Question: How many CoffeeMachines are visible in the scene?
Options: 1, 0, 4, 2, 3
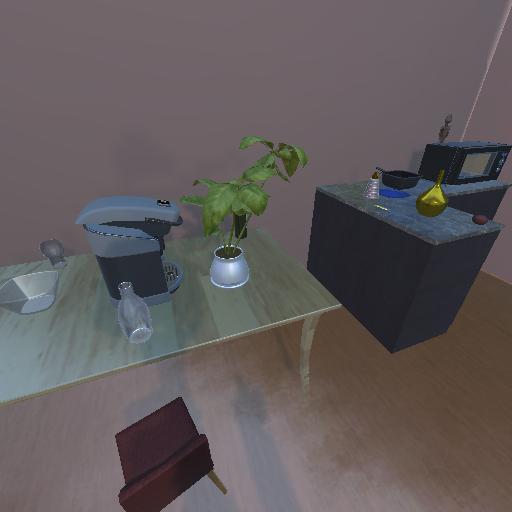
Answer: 1